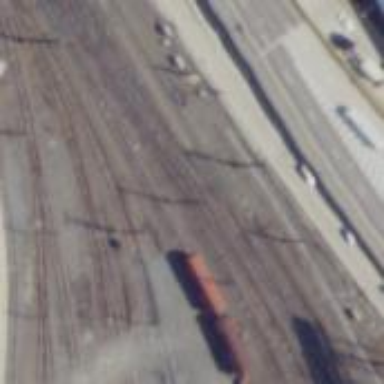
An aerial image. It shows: Railway with electrified contact lines.